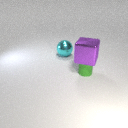
large cyan metal sphere behind small green rubber cylinder